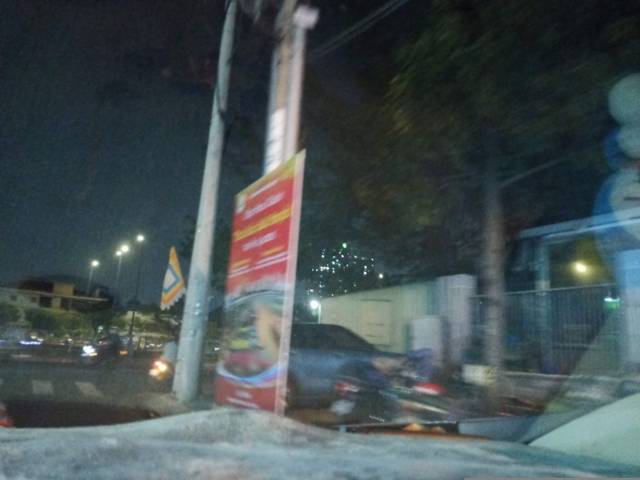
Region: Vietnam
Coordinates: 10.744, 106.653